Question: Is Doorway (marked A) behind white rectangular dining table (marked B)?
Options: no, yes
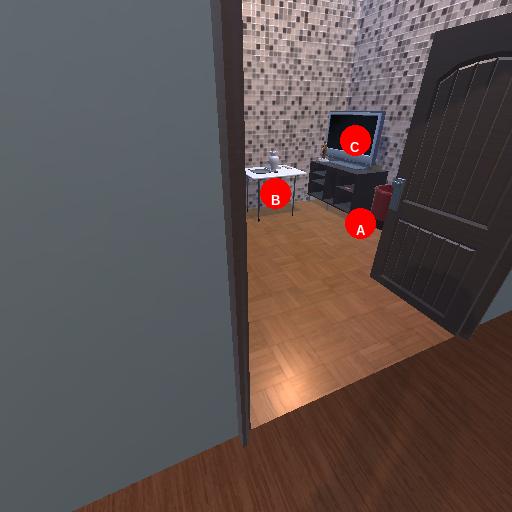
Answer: no